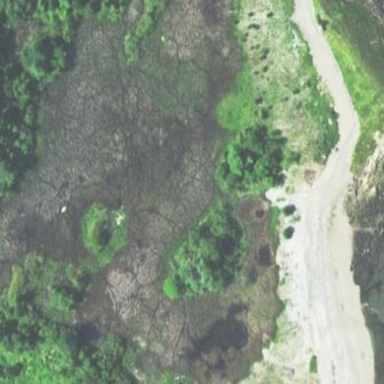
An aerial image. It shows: Marsh wetland.